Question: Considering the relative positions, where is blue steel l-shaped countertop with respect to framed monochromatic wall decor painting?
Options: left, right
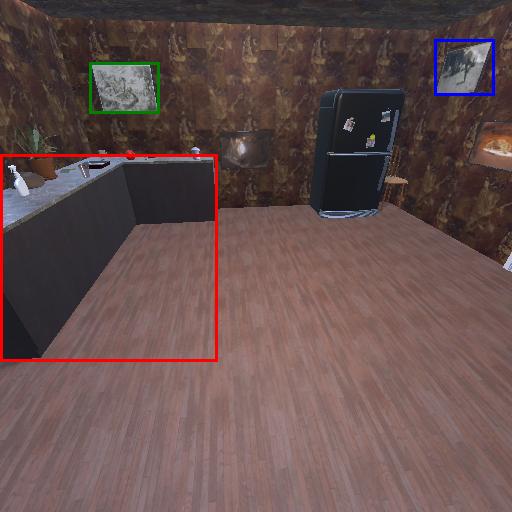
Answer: left